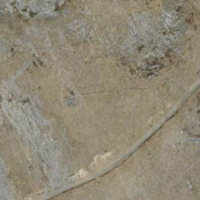
EUNIS habitat code: 23
Species observed at this site:
Lysandra bellargus
Chorthippus biguttulus
Minois dryas
Melanargia galathea